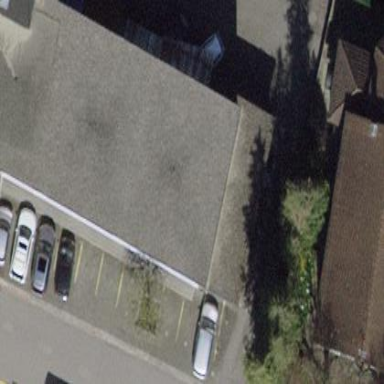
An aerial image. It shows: Flat-roofed apartment building.